Question: Im making a simple app in Kivy that needs to use the FileChooserListView widget. For some reason whenever I try using the widget, it only covers the lower left hand side of the app. I can't get it to fill the entire screen like its supposed to.
Here is what happens to my app:

main.py:
'''
import kivy
kivy.require('1.8.0')
from kivy.app import App
from kivy.uix.boxlayout import BoxLayout
from kivy.properties import ObjectProperty
class AppRoot(BoxLayout):
img_picker = ObjectProperty(None)
def __init__(self, *args, **kwargs):
super(BoxLayout, self).__init__(*args, **kwargs)
self.img_picker = ImagePicker()
def change_to_img_picker(self):
self.clear_widgets()
self.add_widget(self.img_picker)
def change_to_about_us(self):
print "change_to_about_us"
class ImagePicker(BoxLayout):
def __init__(self, *args, **kwargs):
super(BoxLayout, self).__init__(*args, **kwargs)
def open(self, path, selection):
print "OPEN"
def selected(self, selection):
print "SELECTION"
class ImageApp(App):
def build(self):
return AppRoot()
if __name__ == "__main__":
ImageApp().run()
'''
image.kv:
'''
AppRoot:
<AppRoot>:
orientation: 'vertical'
padding: root.width * .02, root.height * .02
spacing: 10
Label:
text: "Some text should go here"
Button:
text: "Select Image"
size_hint_y: None
height: root.height * .1
on_release: root.change_to_img_picker()
Button:
text: "About the App"
size_hint_y: None
height: root.height * .1
on_release: root.change_to_about_us()
<ImagePicker>:
orientation: 'vertical'
id: img_picker
Button:
text: "open"
on_release: root.open(filechooser.path, filechooser.selection)
size_hint: 1, .2
FileChooserListView:
id: filechooser
on_selection: root.selected(filechooser.selection)
size_hint: 1, .8
'''
The change_to_img_picker() function should replace the current widgets with the FileChooserListView and take up all the space. I'm not sure why it's not working. I would appreciate it if anyone would enlighten me as to why this is happening. Thank You in advance:)
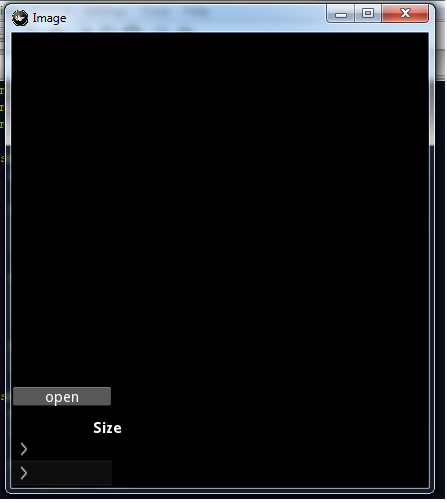
Answer: '''
super(BoxLayout, self).__init__(*args, **kwargs)
'''
The problem is that you call super on BoxLayout, not for your ImagePicker class (the first argument should be the class, not the parent). This messes up the binding that is normally created in the BoxLayout's '__init__' (probably this is simply not called any more, you get the BoxLayout parent's '__init__' instead), so the normal layout triggers are absent and the change of size etc do not affect the children.
I'm not completely sure of some of the details (in particular, I'm surprised that the layout for your root widget seems to work fine), but this seems to be the core of the problem.